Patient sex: F
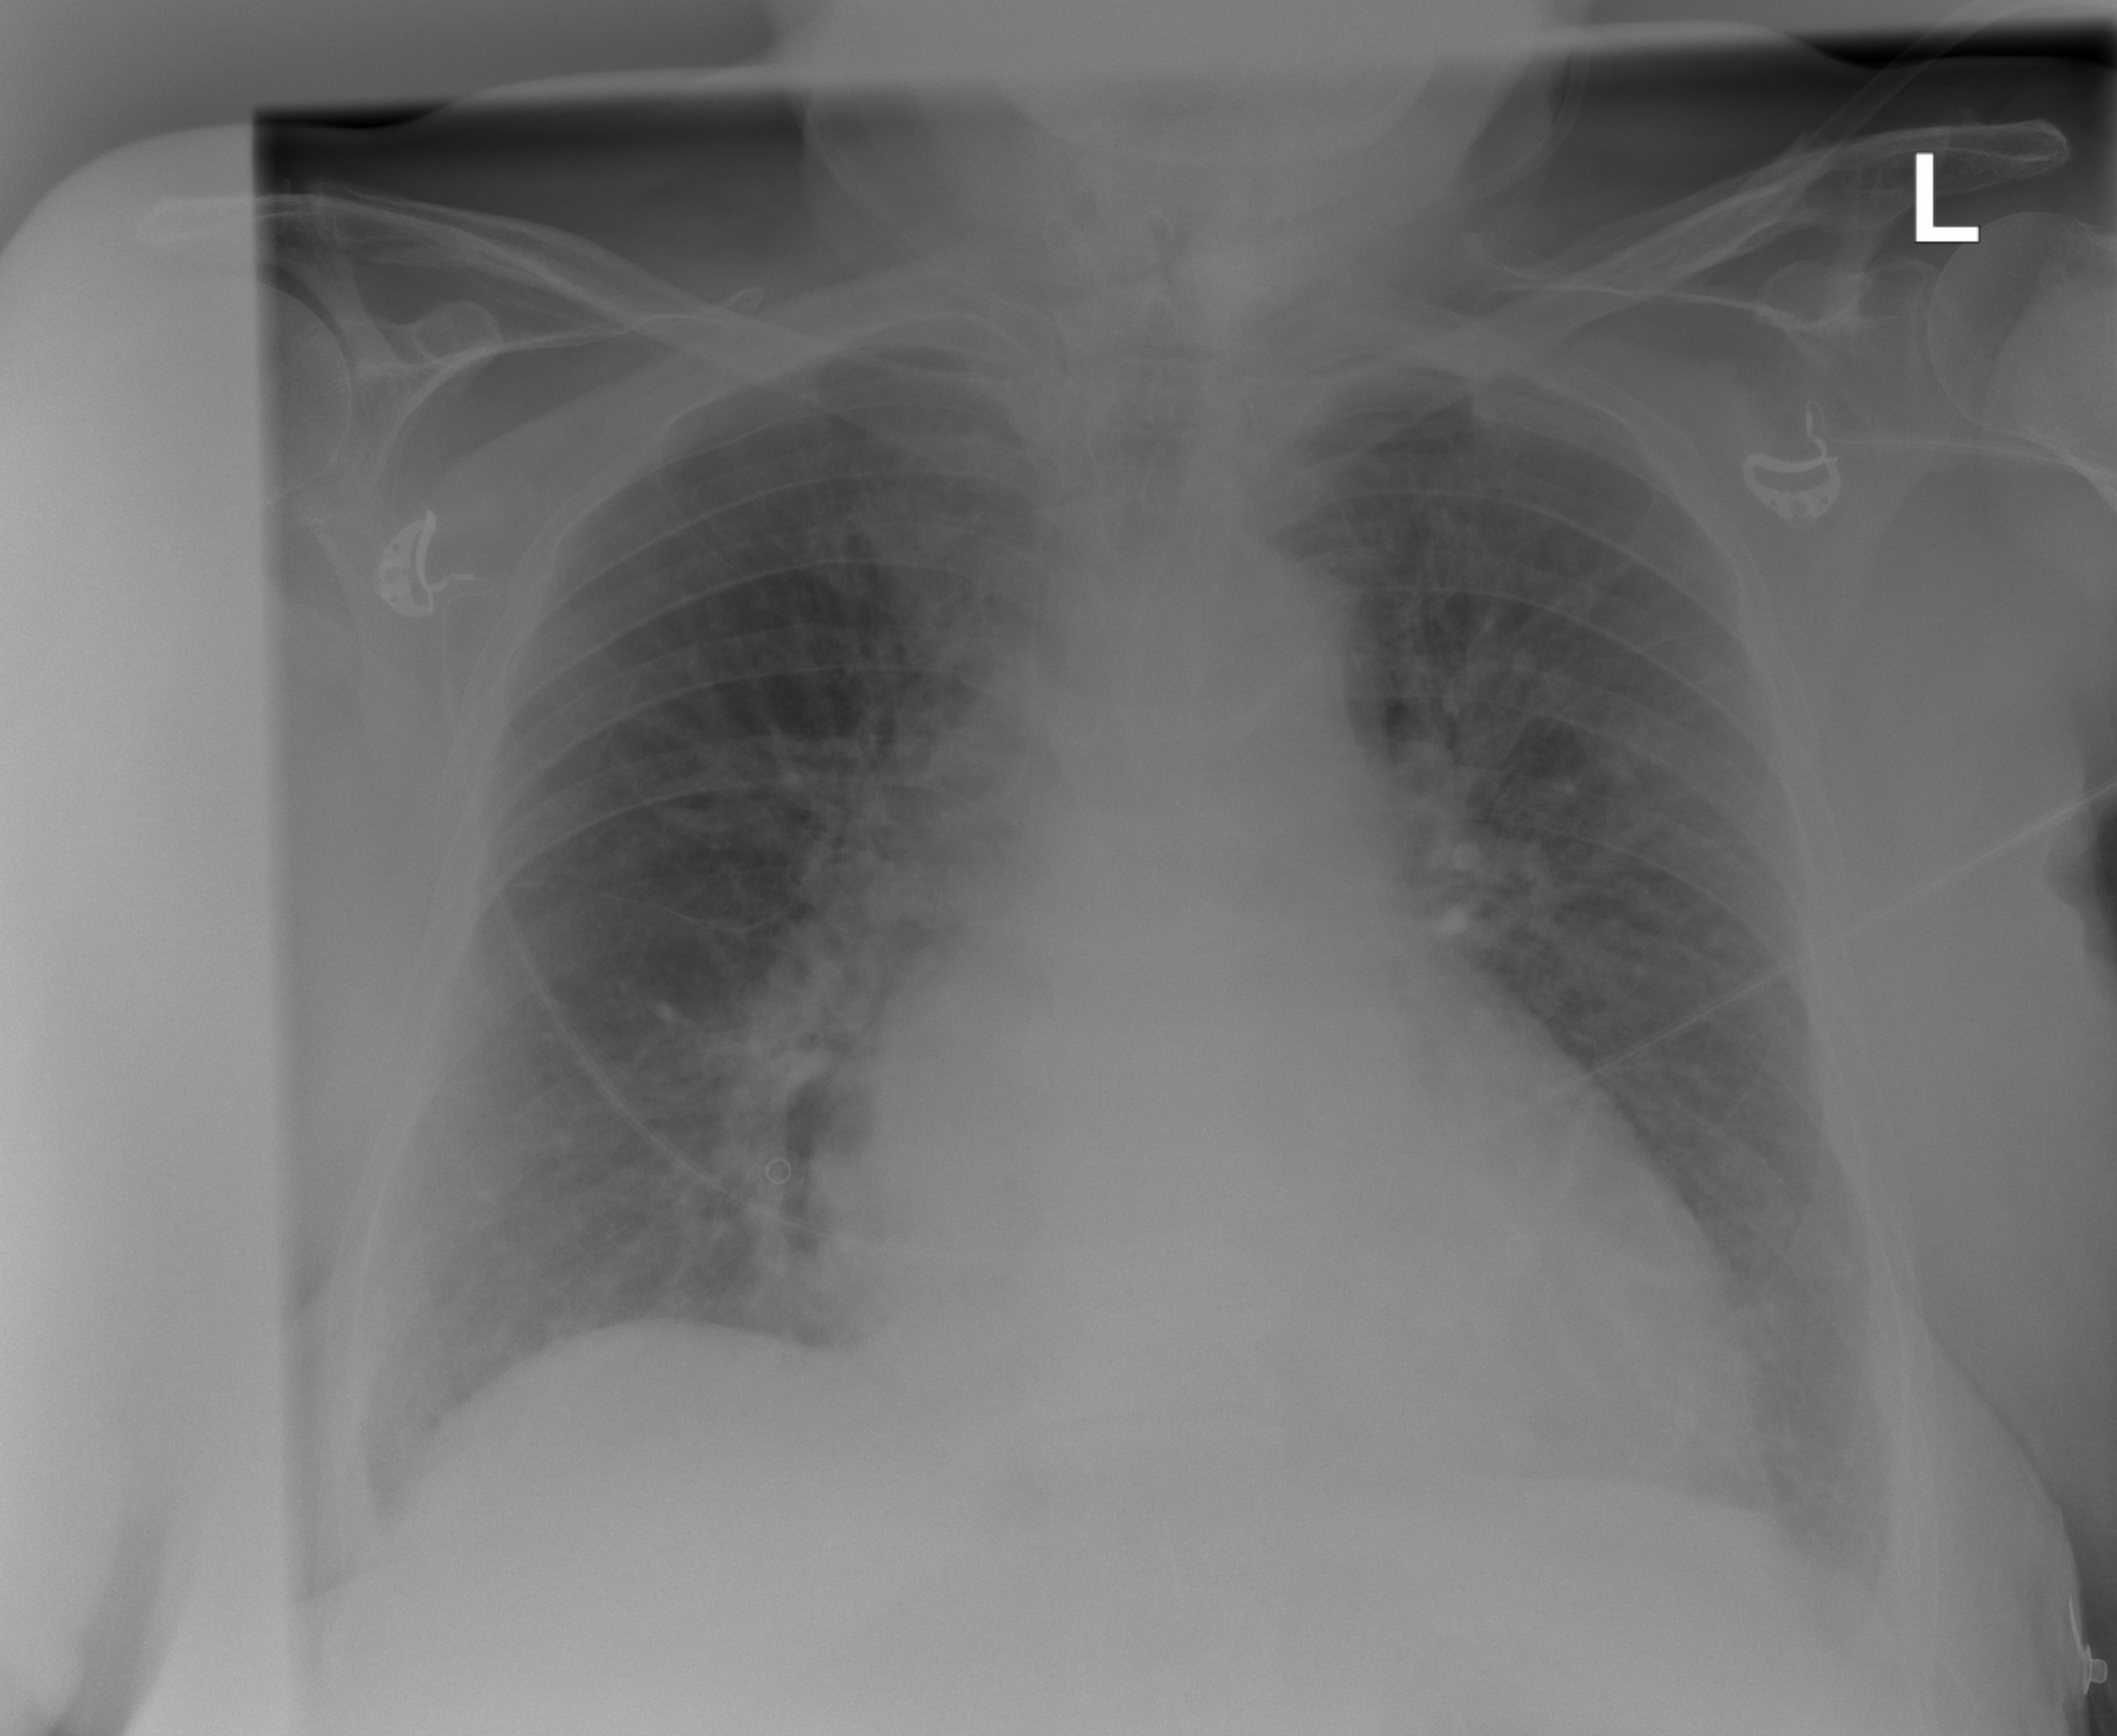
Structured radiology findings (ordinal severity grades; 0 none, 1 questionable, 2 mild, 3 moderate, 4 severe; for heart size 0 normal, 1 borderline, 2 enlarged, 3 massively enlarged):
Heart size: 2
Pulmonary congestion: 2
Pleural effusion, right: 0
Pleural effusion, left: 0
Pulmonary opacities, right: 0
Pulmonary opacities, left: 0
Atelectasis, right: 0
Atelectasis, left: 0